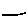
Label: line